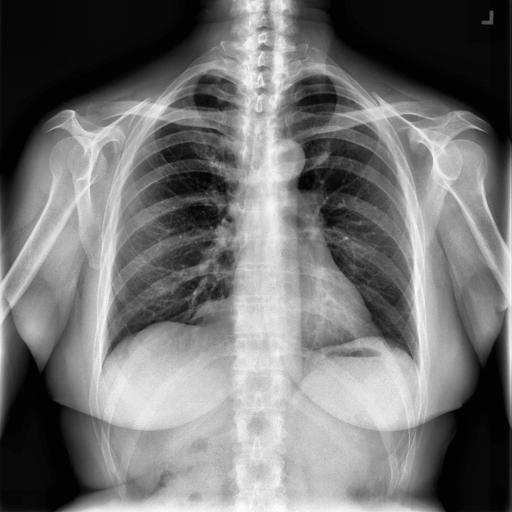
Finding: NORMAL